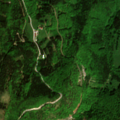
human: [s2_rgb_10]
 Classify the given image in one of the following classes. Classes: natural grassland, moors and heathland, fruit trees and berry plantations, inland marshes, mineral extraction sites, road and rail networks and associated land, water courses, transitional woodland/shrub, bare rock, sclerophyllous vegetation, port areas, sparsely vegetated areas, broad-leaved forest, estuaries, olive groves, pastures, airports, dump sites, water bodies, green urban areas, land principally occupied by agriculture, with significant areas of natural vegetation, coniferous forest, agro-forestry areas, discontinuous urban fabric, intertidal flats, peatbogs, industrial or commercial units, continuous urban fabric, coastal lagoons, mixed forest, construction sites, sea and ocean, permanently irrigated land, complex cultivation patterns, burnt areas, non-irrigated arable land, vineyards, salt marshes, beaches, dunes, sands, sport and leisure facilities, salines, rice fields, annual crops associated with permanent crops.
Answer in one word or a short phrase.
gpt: land principally occupied by agriculture, with significant areas of natural vegetation, broad-leaved forest, coniferous forest, mixed forest